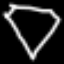
Label: diamond